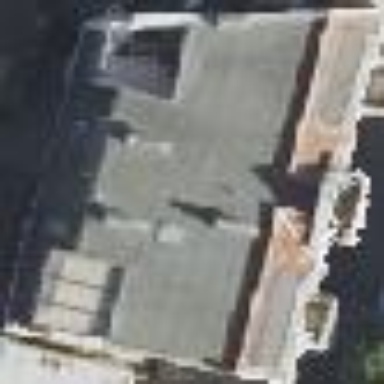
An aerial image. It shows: Building consisting of apartments with double saltbox roof shape.